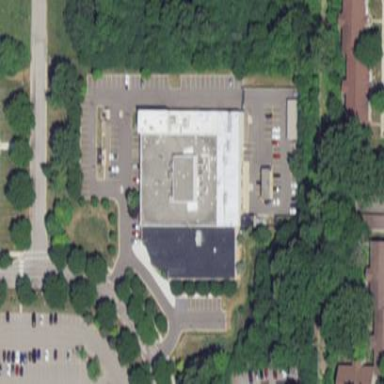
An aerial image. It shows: Part of building.